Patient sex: M
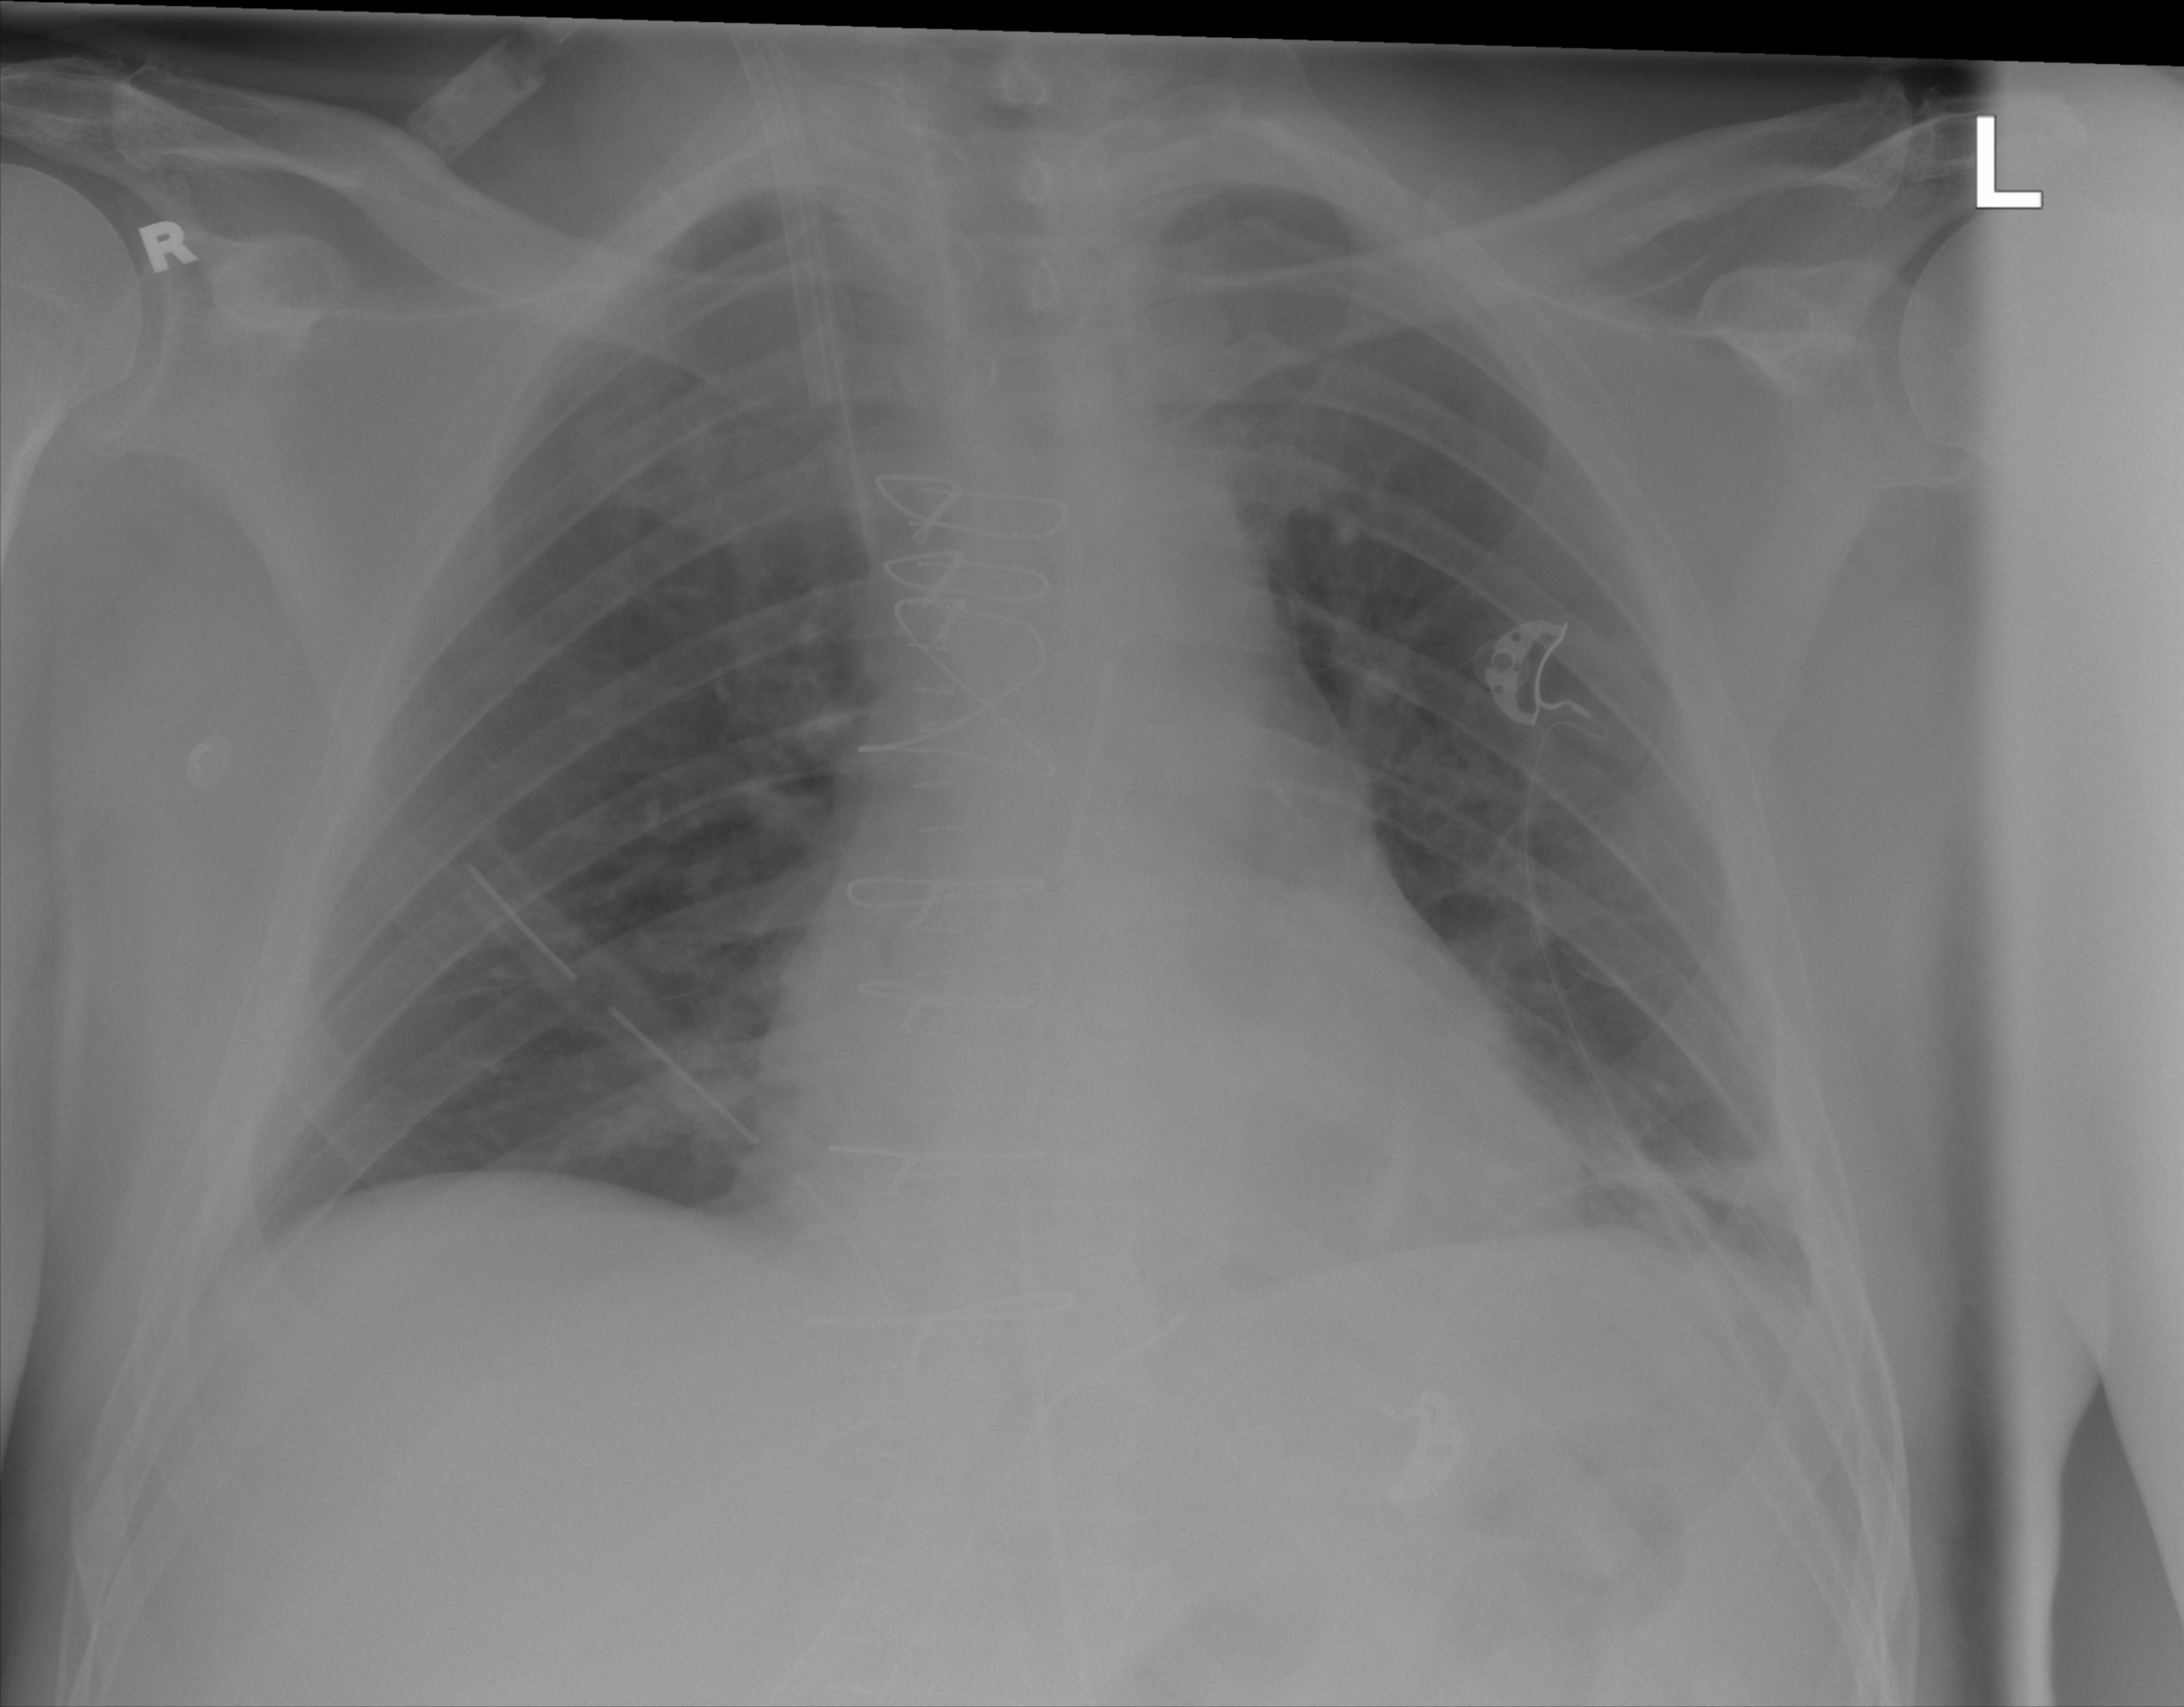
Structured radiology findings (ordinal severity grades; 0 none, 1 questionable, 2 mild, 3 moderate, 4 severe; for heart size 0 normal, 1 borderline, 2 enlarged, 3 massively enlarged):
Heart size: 2
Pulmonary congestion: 0
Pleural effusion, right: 0
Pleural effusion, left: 2
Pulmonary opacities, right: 0
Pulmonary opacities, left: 0
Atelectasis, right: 0
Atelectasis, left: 2